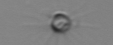
Label: Calciopappus